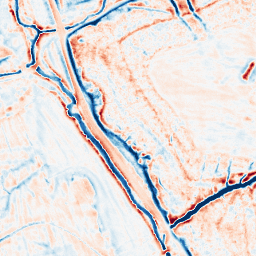
Category: edge_preserving
Decomposition family: bilateral
Decomposition parameters: d: 15
sigma_color: 25
sigma_space: 50
Upsampling method: sinc_hamming
Upsampling parameters: scale: 4
kernel_size: 8
Upsampling scale: 4